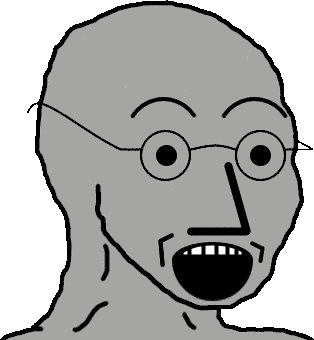
Label: 5_NPC